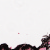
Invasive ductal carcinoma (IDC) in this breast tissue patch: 0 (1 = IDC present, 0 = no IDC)